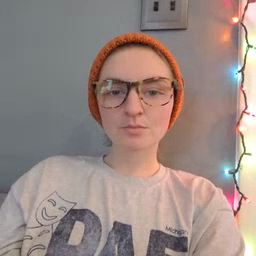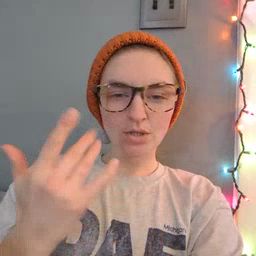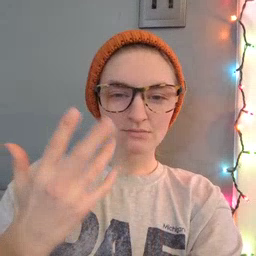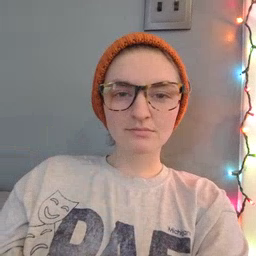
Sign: wait